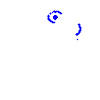
Particle: pion